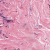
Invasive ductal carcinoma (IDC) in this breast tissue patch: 1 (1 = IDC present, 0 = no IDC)